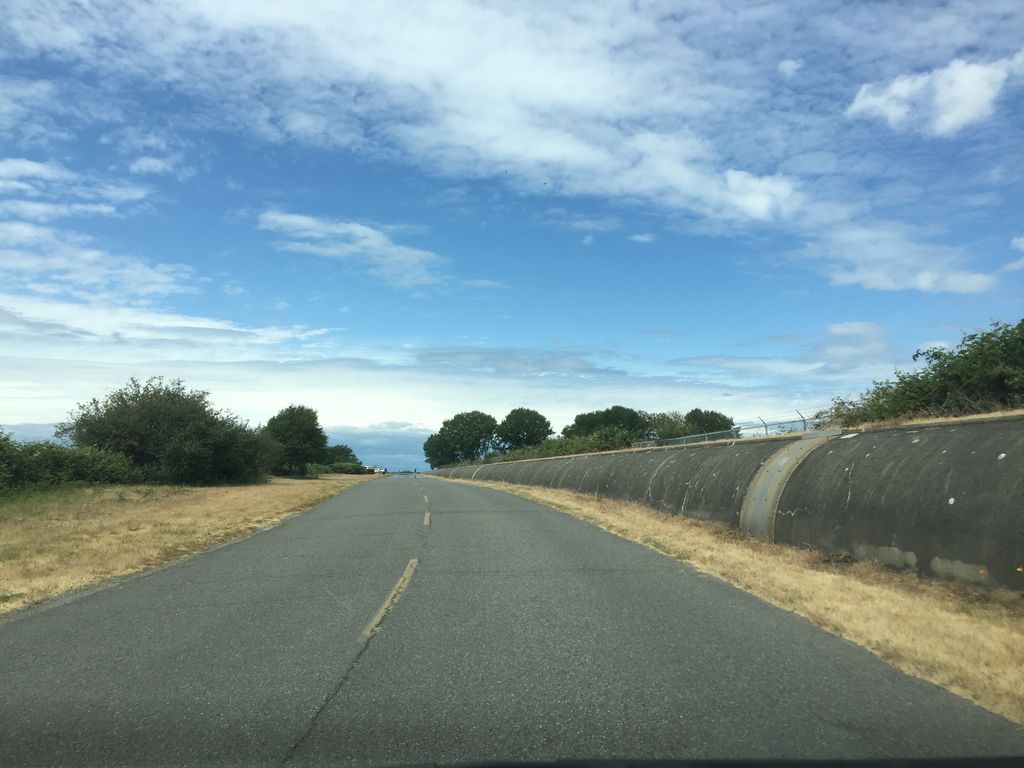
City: vancouver